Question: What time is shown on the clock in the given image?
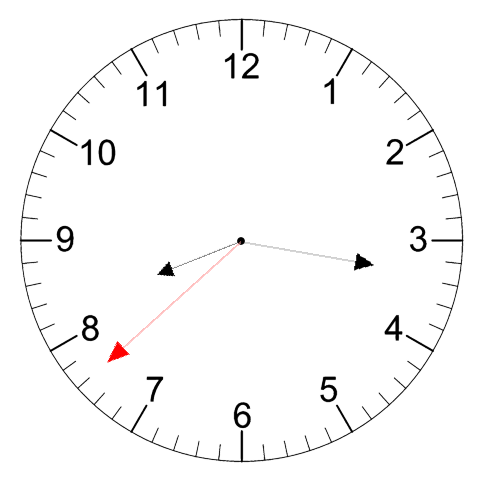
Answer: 08:16:38